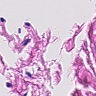
Metastatic tissue present: no